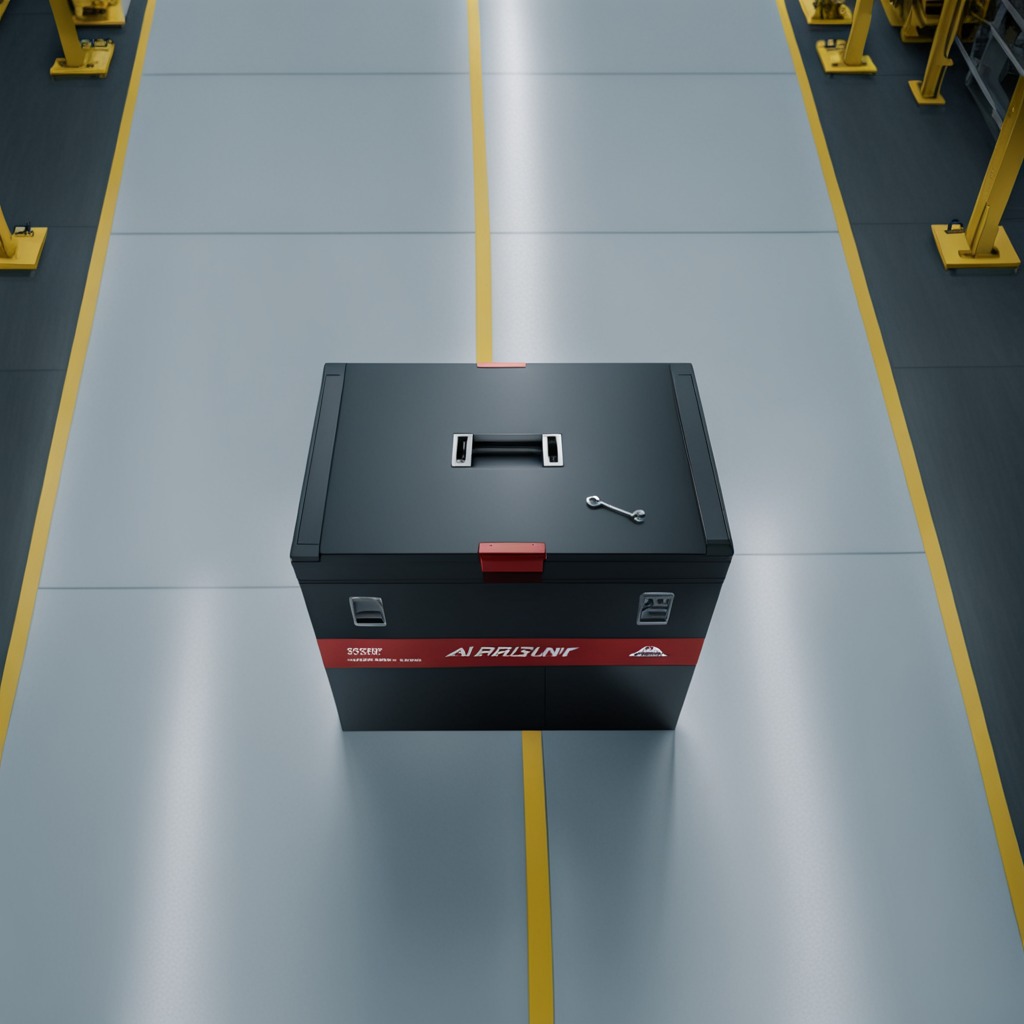
A wrench is lying on the toolbox surface in an airplane hangar workshop.